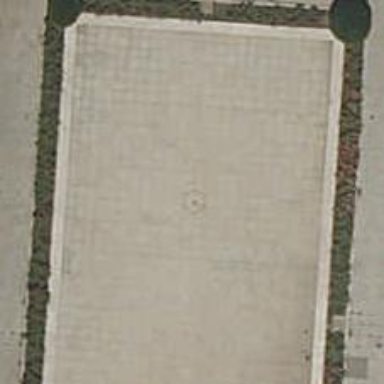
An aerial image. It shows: Fountain.